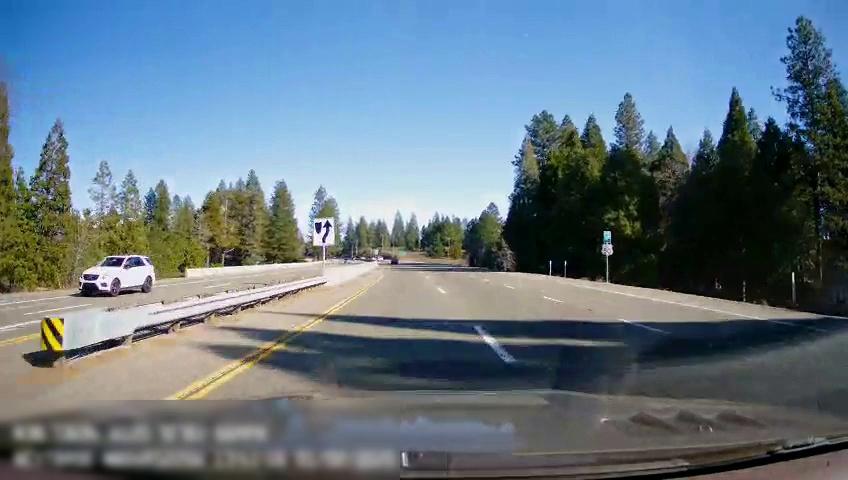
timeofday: Day
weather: Sunny
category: Drivable Space
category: Drivable Space
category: Vehicles | SUV
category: Lanes | Opposite Lane
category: Lanes | Current Lane
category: Lanes | Alternate Lane
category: Lanes | Alternate Lane
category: Lanes | Current Lane
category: Lanes | Alternate Lane
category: Lanes | Opposite Lane
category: Lanes | Opposite Lane
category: Lanes | Opposite Lane
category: Traffic | Signs
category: Traffic | Signs
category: Traffic | Signs
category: Traffic | Signs